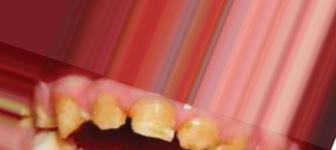
Condition: Tooth Discoloration